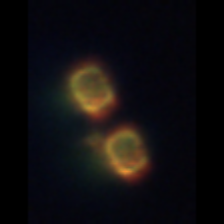
Taxon: Thalassiosira
Group: Diatoms